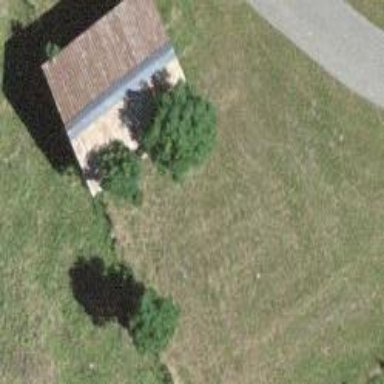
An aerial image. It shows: Rural barn.